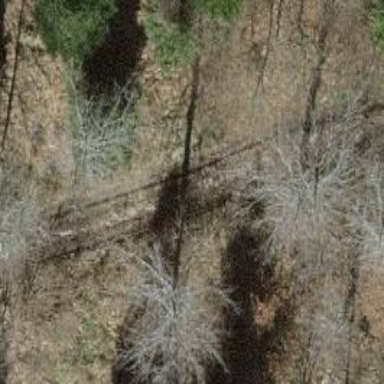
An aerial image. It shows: Dirt track road with grade3 tracktype.